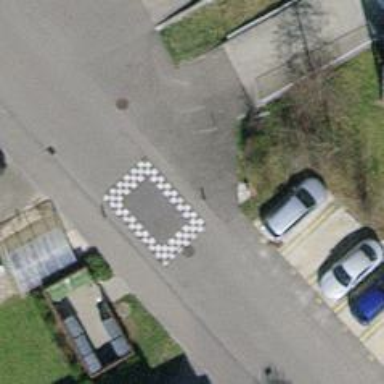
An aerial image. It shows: Traffic calming hump on the road.